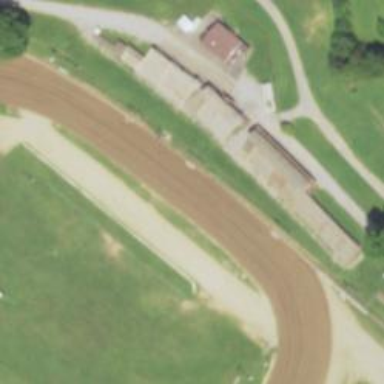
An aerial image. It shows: Grandstand building.